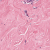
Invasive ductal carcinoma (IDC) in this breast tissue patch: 0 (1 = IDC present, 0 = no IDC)